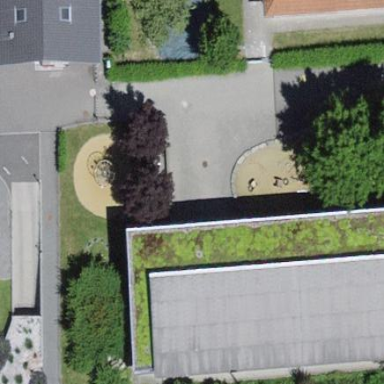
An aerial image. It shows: School building.